Field crop: maize
Growth stage: 1
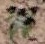
Species: chenopodium